Field crop: maize
Growth stage: 2
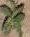
Species: atriplex